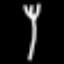
Label: fork